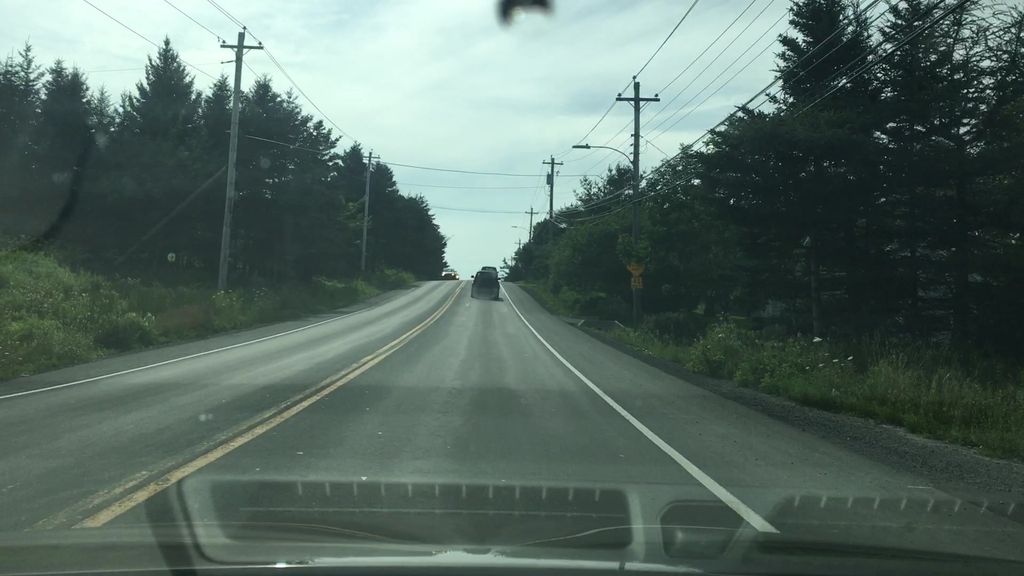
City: halifax